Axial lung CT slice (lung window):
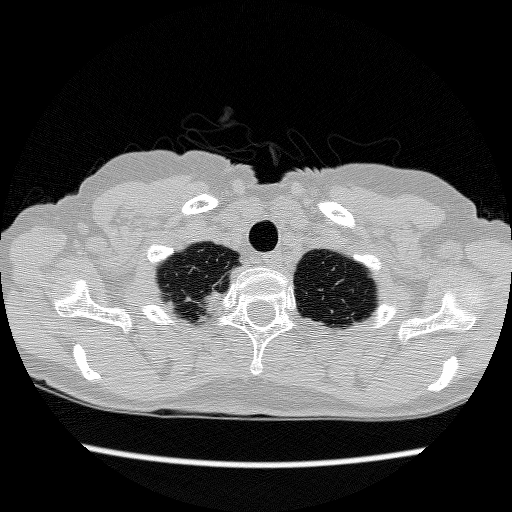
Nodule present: no